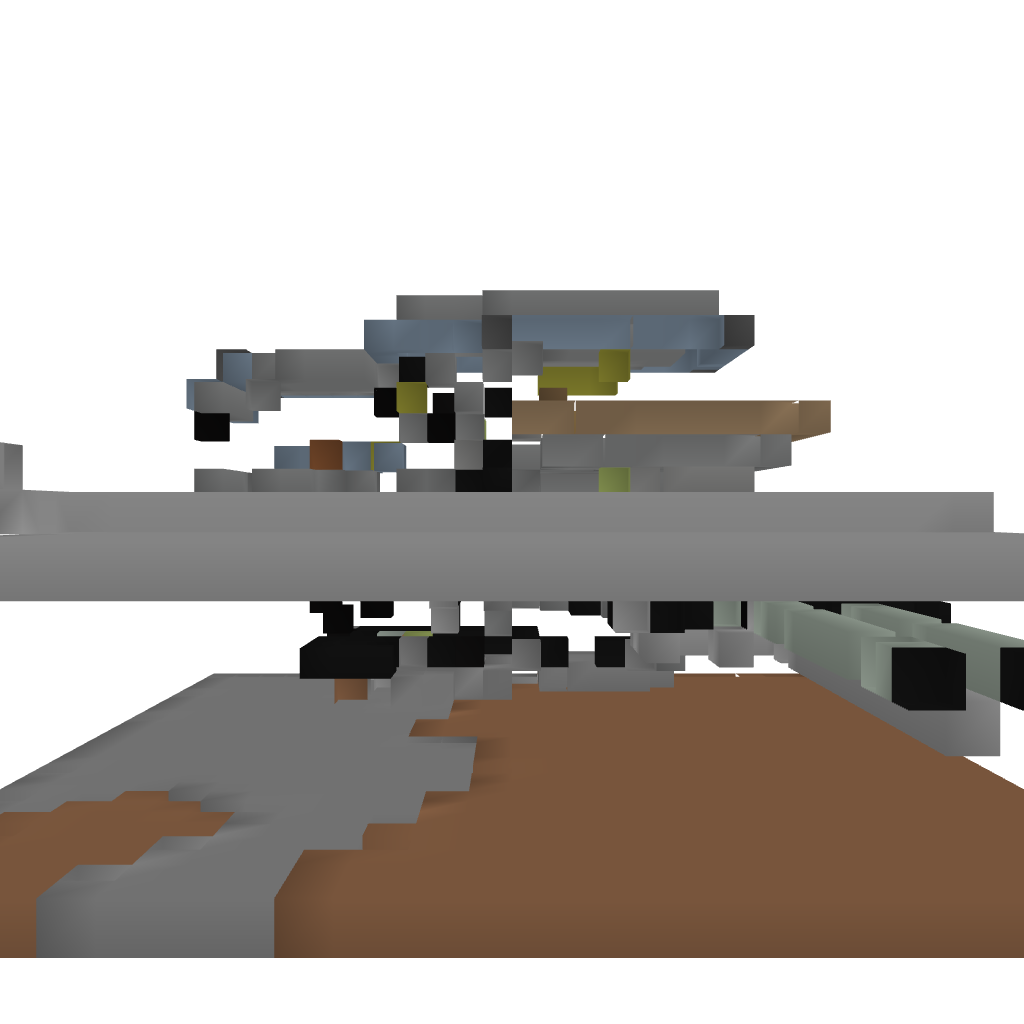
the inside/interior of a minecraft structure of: Adventure map shop